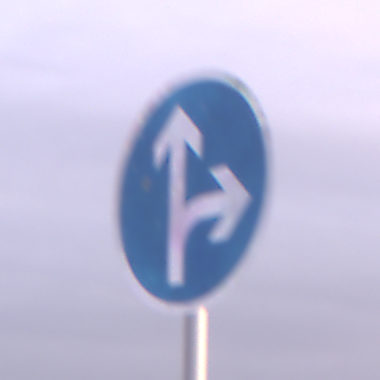
Verkehrszeichen: VorgeschriebeneFahrtrichtungGeradeausOderRechts
Umgebung: Outdoor, Nature
Tageszeit: SunriseSunset
Wetter: PartlyCloudy
Licht: Natural
Jahreszeit: NotSpecified
Kontrast: LowContrast